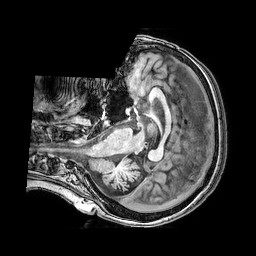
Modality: T1w
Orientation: axial
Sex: female
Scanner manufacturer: philips
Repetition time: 0.008186 s
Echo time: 0.00377 s